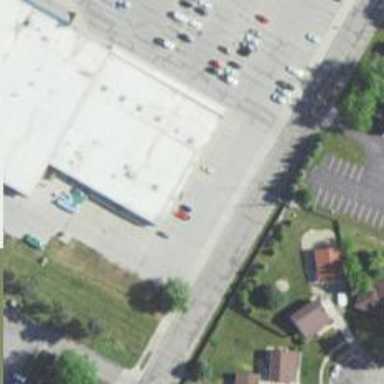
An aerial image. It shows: Parking space is available.